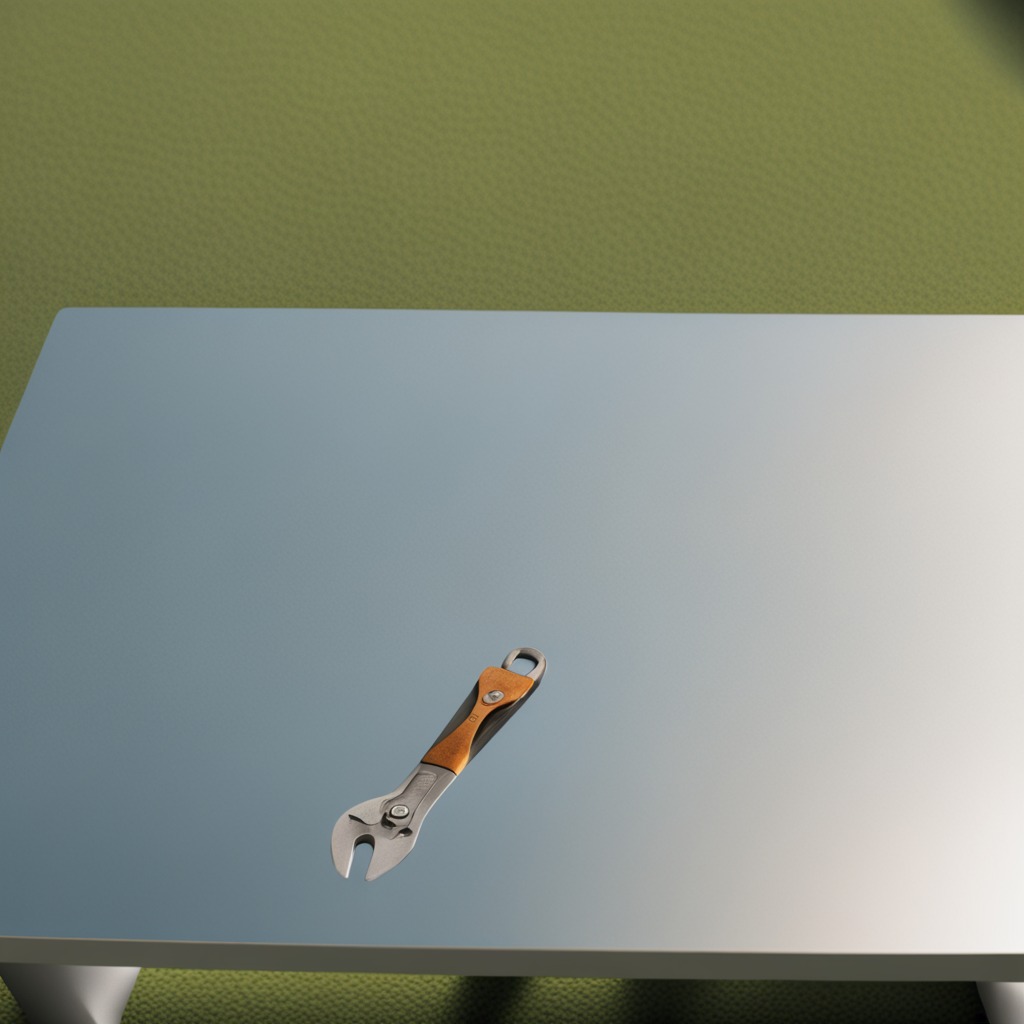
An wrench is lying on the textured surface.